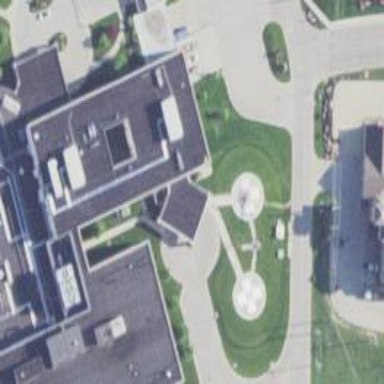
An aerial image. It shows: Image showing helipad at airport.